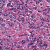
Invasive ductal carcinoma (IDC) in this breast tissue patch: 1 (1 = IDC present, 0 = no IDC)